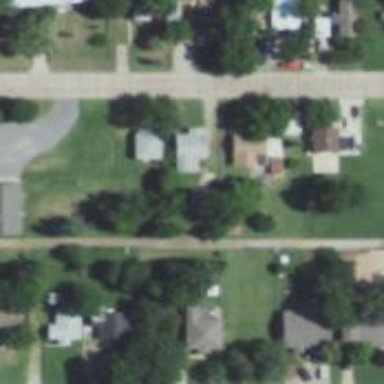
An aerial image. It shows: Alleyway designated as service road.